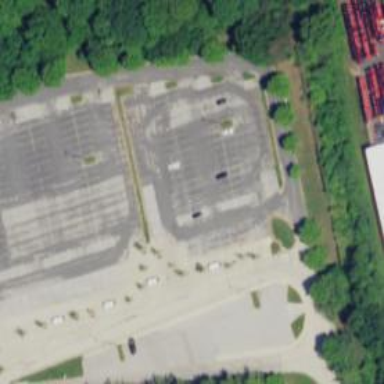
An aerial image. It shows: Parking space is available.